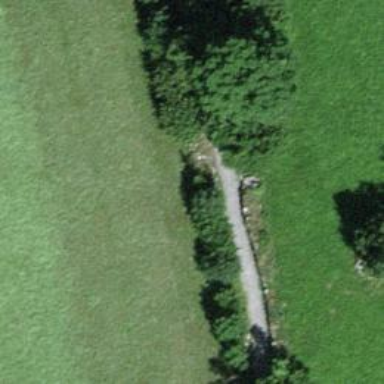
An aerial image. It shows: Path with excellent trail visibility on the ground.